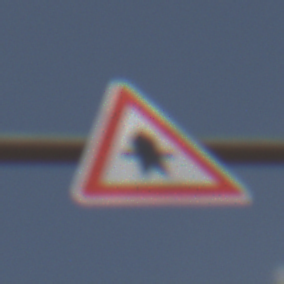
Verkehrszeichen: Vorfahrt
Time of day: MorningAfternoon
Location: Outdoor (Nature)
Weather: PartlyCloudy
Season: NotSpecified
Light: Natural